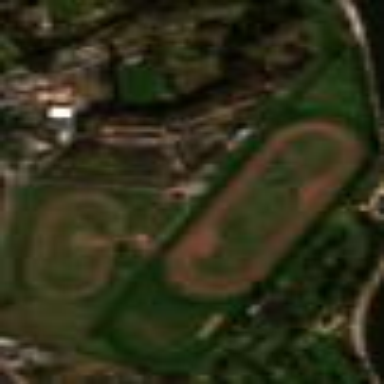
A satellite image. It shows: Sports center specializing in horse racing.